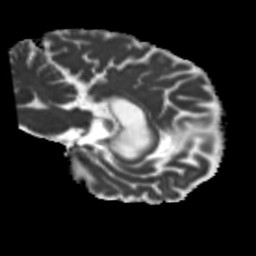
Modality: MD
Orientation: sagittal
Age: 63
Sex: female
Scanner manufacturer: siemens
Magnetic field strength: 3 T
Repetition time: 5.25 s
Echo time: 0.08 s